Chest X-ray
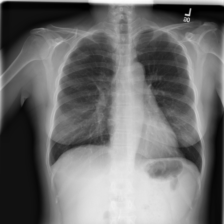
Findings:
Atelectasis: negative
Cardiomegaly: negative
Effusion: negative
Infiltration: negative
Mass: negative
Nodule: negative
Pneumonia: negative
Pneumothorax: negative
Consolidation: negative
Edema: negative
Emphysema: negative
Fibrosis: negative
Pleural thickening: negative
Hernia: negative